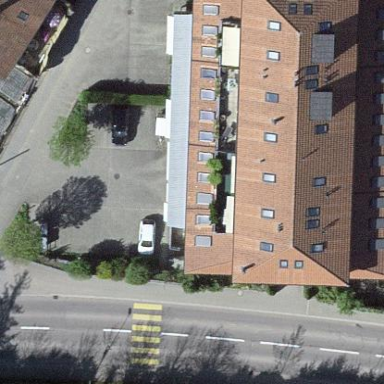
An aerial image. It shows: Residential building.